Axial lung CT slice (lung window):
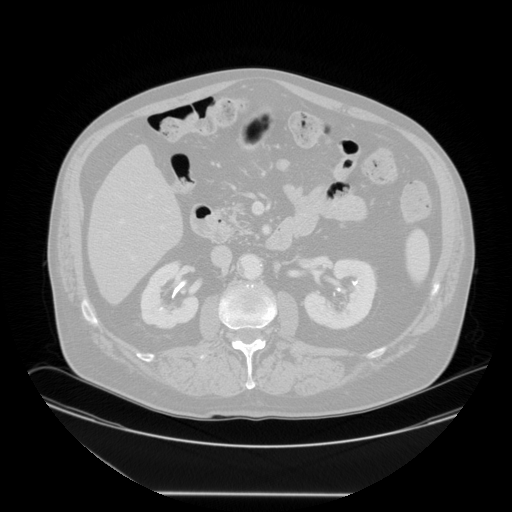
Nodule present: no